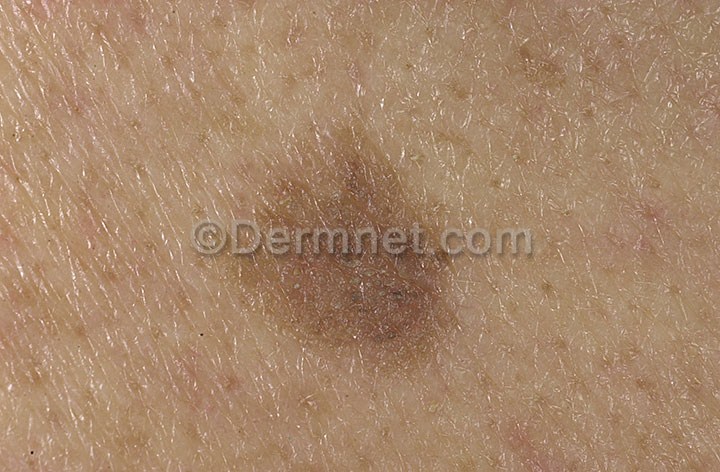
Disease: Seborrheic Keratoses and other Benign Tumors